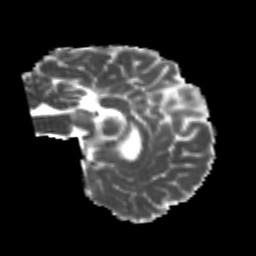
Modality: MD
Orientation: sagittal
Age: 25
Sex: male
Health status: healthy
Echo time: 0.074 s